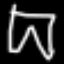
Label: pants